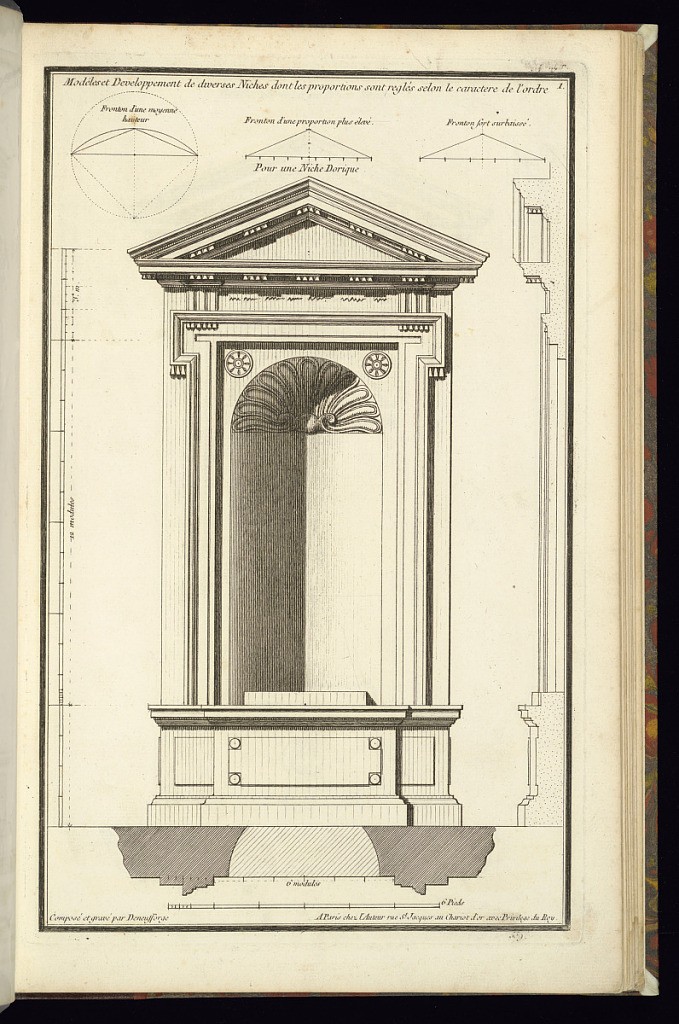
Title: Pour une Niche Dorique
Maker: Jean-François de Neufforge, Flemish, 1714–1791
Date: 1768
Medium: Engraving on paper
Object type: Print
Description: Elevation, plan, and profile of a niche decorated according to the principles of the Doric order. The plate is signed and numbered.